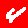
Digit: 4